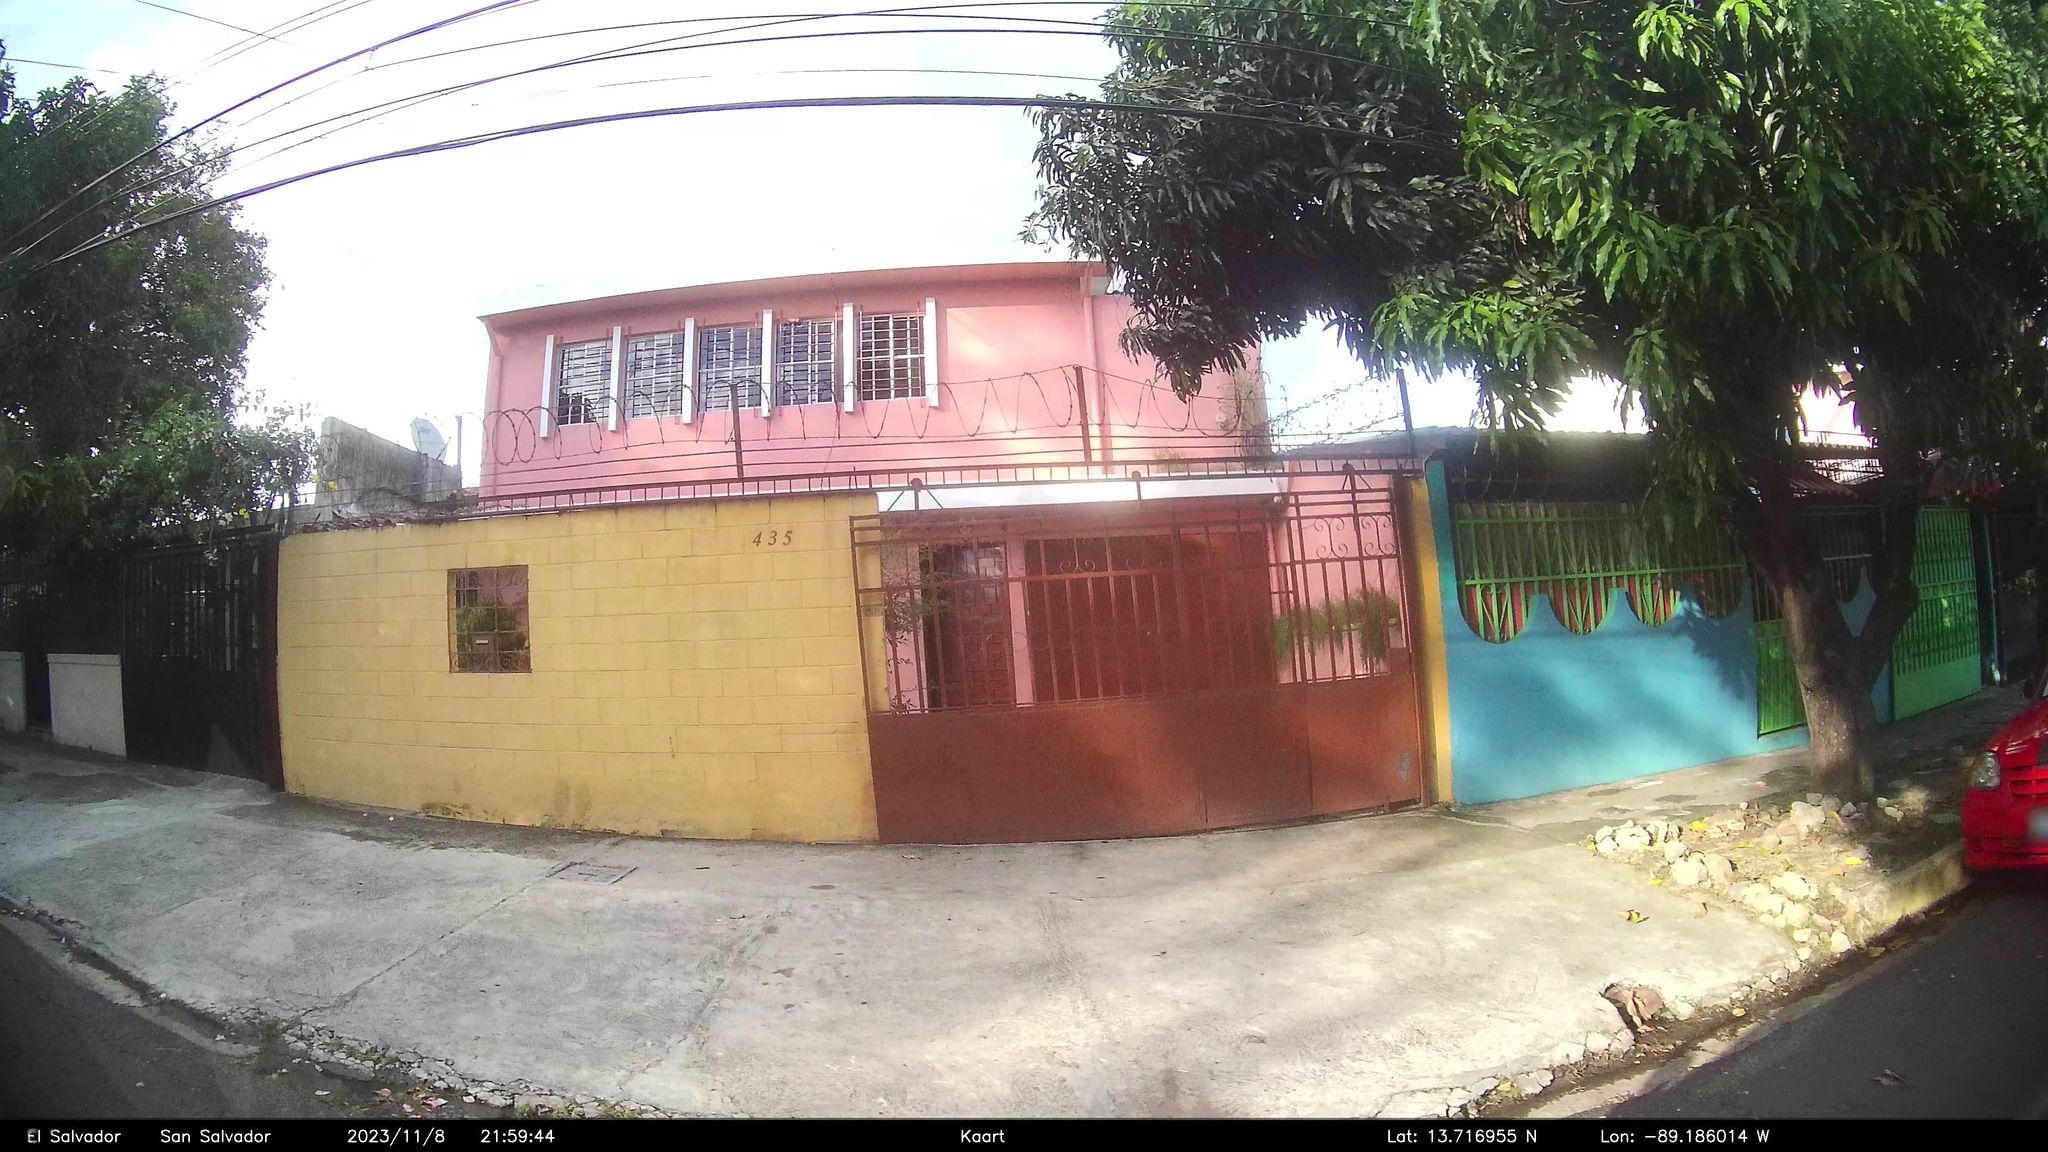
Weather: clear
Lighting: day
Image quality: slightly poor
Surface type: driving surface
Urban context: urban centre
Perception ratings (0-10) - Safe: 0.99, Lively: 1.47, Beautiful: 3.25, Boring: 0.75, Depressing: 7.29, Wealthy: 1.71